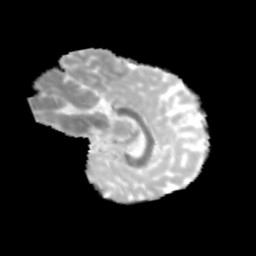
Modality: MD
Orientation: sagittal
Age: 9
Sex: male
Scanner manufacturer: siemens
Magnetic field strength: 3 T
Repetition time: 3.8 s
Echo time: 0.07 s